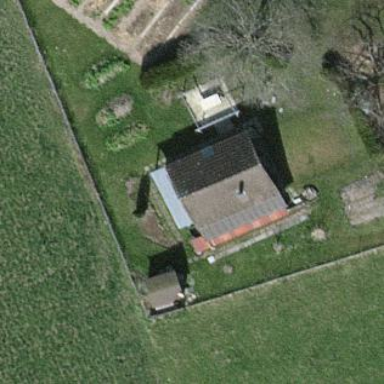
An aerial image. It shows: Shed building.